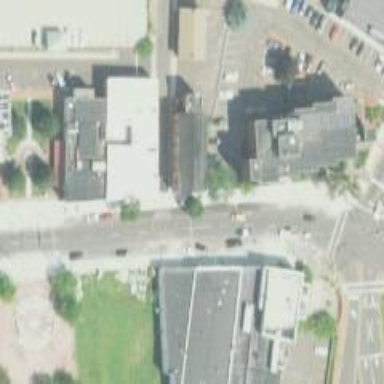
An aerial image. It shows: Primary road with asphalt surface. There is separate sidewalk.